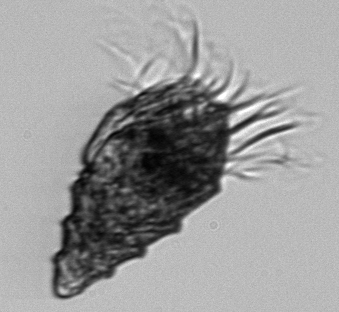
Label: Laboea_strobila